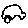
Label: car